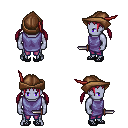
a pixel art fantasy rpg character, male body template, dark elf, purple skin, chain tabard jacket, magenta pants, ruby red twin-tailed hairstyle, leather cap, ghillies, dagger, four views (front, back, left, right), 2x2 character sprite sheet, small pixel art, hard edges, no anti-aliasing